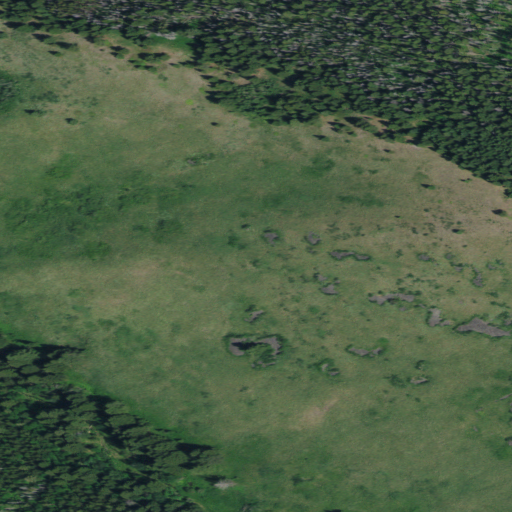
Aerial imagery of ridge(s) in Montana named Kihiw Ridge containing shrub, evergreen forest, and deciduous forest